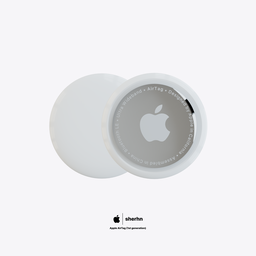
Label: electronics